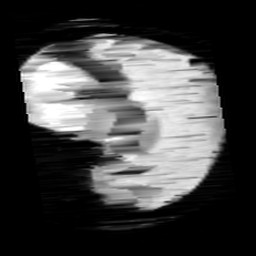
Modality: minIP
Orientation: sagittal
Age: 11
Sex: female
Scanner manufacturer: siemens
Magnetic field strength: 3 T
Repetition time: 0.027 s
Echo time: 0.02 s